Interaction volume radius: 5 \u00c5
Interaction volume height: 45 \u00c5
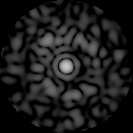
Disorder parameter: 0.8361